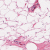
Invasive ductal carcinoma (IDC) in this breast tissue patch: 0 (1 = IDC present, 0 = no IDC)